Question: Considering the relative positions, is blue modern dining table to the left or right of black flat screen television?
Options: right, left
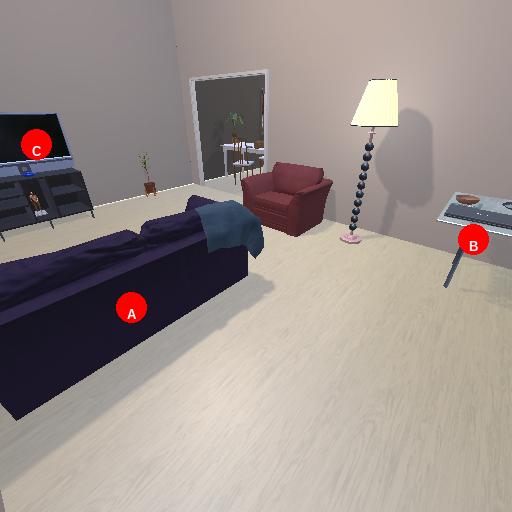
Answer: right